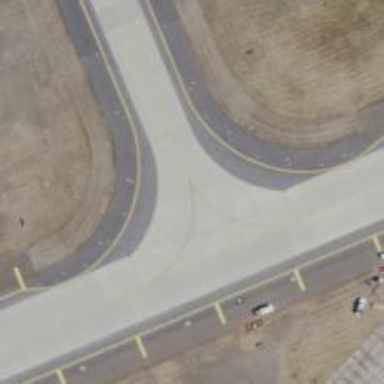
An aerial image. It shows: View of taxiway at the airport.